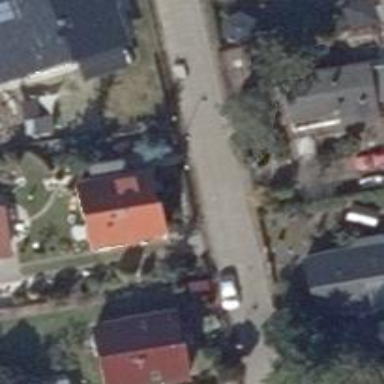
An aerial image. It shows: Footway.